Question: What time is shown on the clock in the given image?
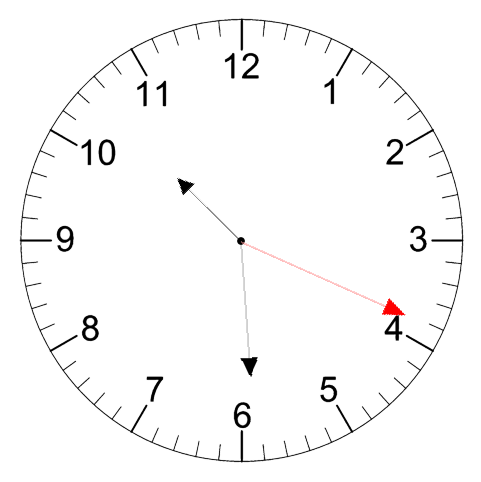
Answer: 10:29:19